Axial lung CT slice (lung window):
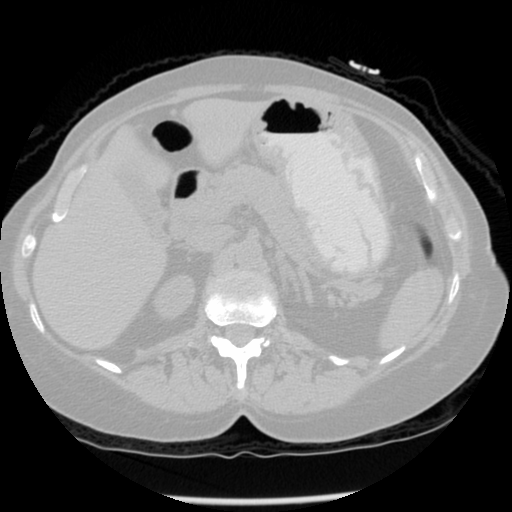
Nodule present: no